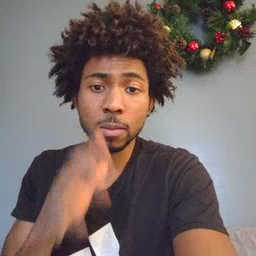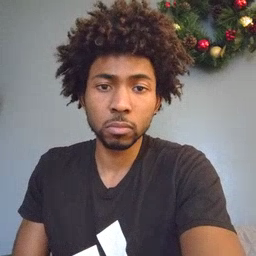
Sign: mom